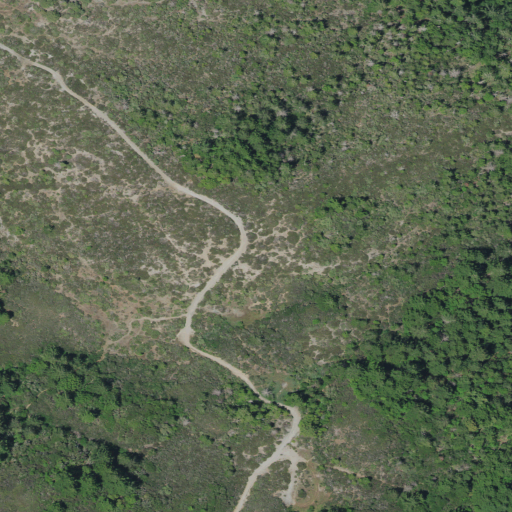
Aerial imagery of ridge(s) in California named Rocky Ridge containing shrub, mixed forest, evergreen forest, and low intensity development